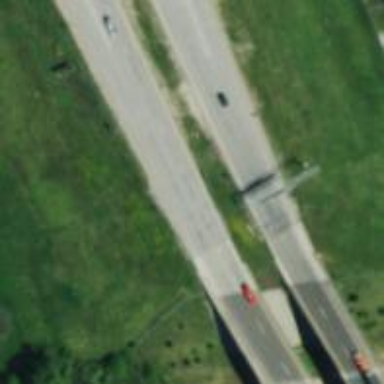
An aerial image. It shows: Asphalt surface motorway with expressway access.